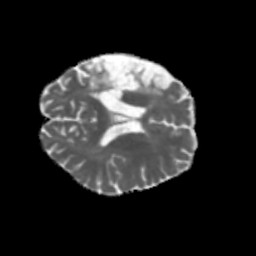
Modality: MD
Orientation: axial
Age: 36
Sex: female
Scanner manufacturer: siemens
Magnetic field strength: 3 T
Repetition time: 5.47 s
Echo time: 0.0854 s